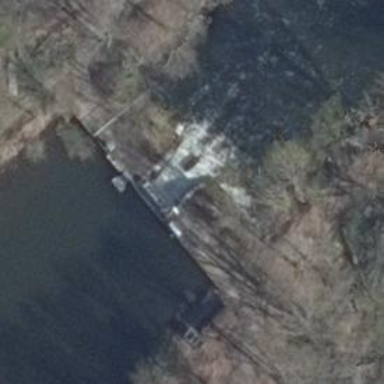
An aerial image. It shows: Weir in waterway.